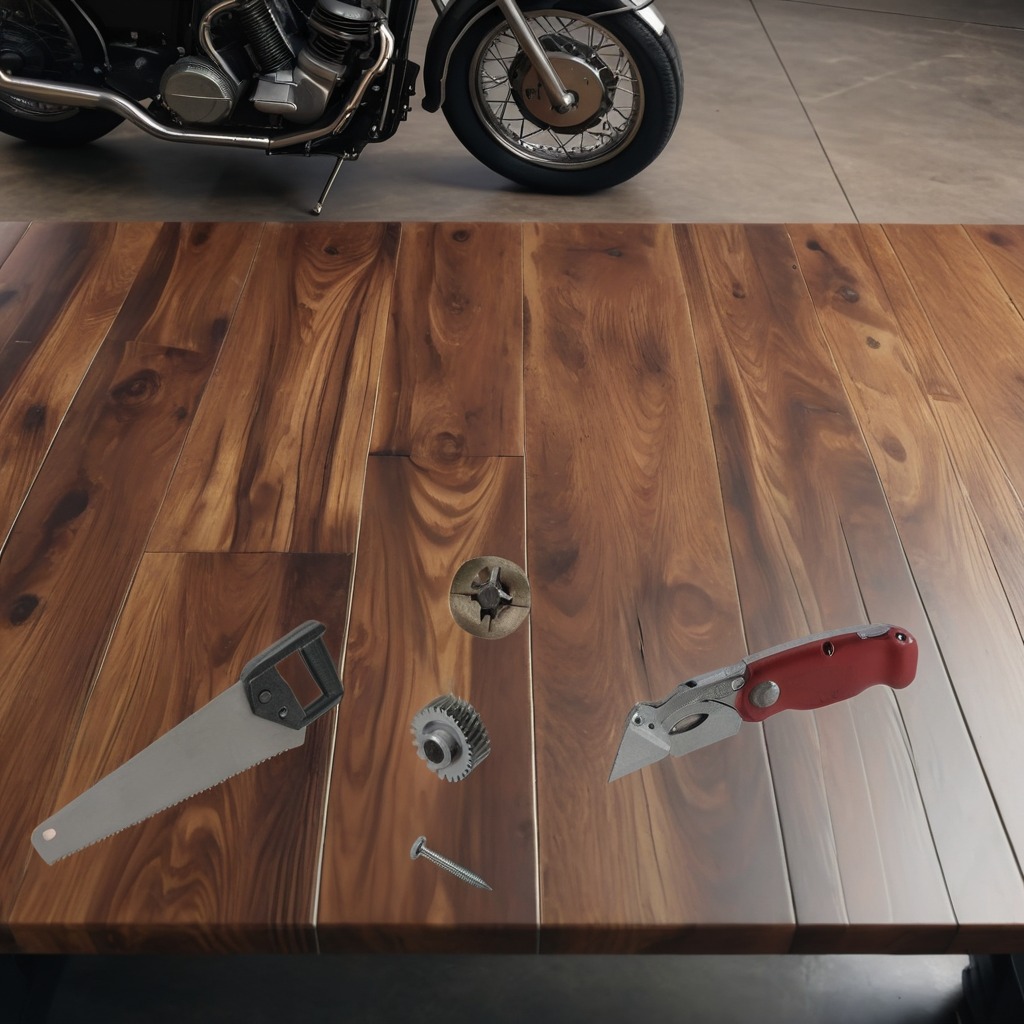
A gear with teeth, a knife, a screw, a nail and a saw are lying on the oil-spilled wooden table in a vintage motorcycle garage.